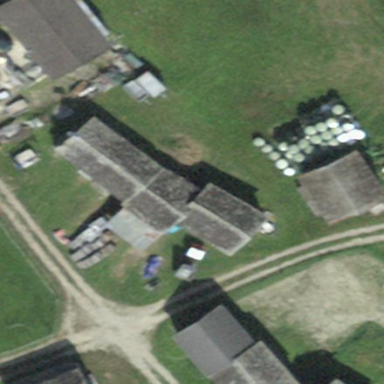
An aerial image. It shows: Farm building.